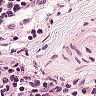
Metastatic tissue present: no